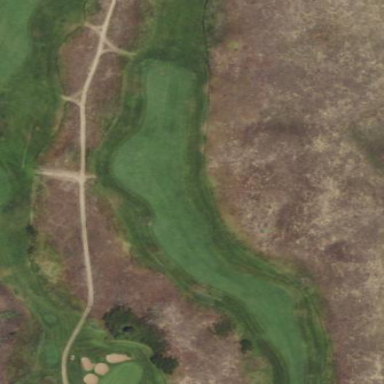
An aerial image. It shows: Rough area in golf course.